Field crop: maize
Growth stage: 2
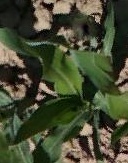
Species: maize